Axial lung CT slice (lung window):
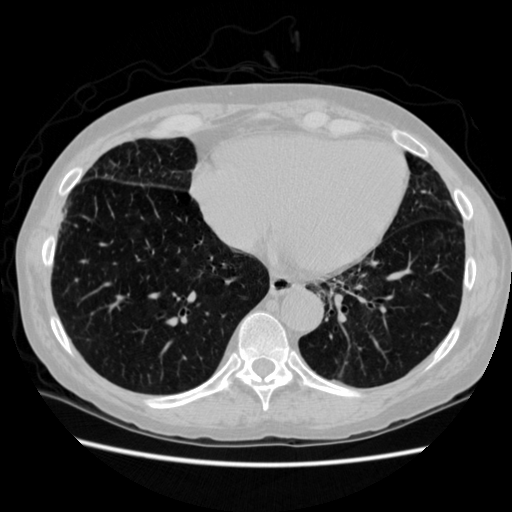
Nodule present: no